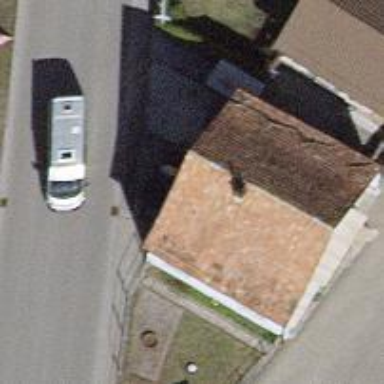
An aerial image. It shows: Simple and straightforward house.